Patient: sex M, age 48
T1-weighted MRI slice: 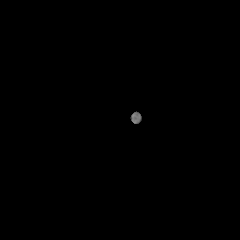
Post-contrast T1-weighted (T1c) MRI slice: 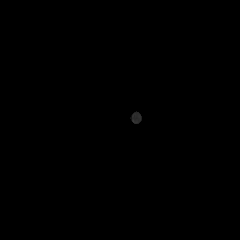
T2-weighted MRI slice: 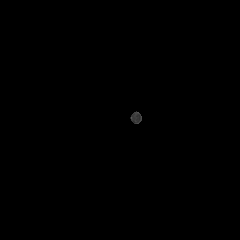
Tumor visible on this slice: no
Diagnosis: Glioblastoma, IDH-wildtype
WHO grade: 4